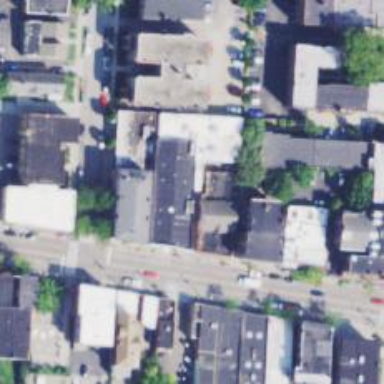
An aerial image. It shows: Alleyway designated as service road.